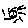
Label: sun